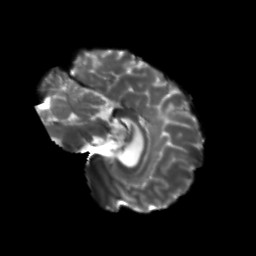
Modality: T2w
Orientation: sagittal
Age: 27
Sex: female
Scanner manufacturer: siemens
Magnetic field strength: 3 T
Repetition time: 5.25 s
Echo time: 0.08 s